Question: I'm trying to implement a circular buffer for my program. The buffer is used to share data between two threads as shown below. I use OpenCV to grab video frames from camera (Thread 1). Then I would like to store this data in a circular buffer, so that Thread 2 can get the data from the buffer.

How can I implement a circular buffer for 'cv::Mat' objects in C++? I know how to create circular buffer for standard C++ objects (like 'int' or 'char') but I can't make it work with objects of type 'cv::Mat'.
Any suggestions?
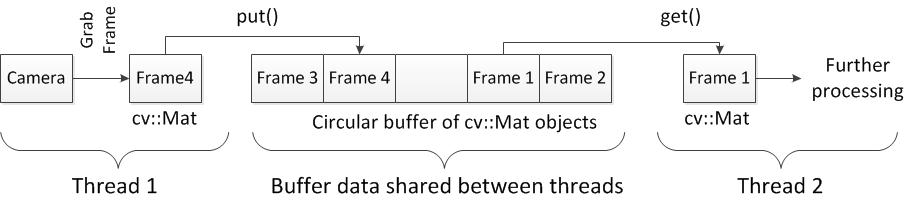
Answer: Solved, see
<URL>